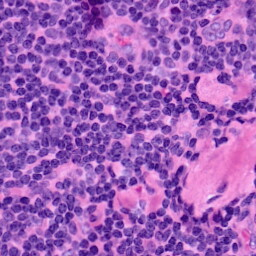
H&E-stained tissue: LymphNode